Chest X-ray:
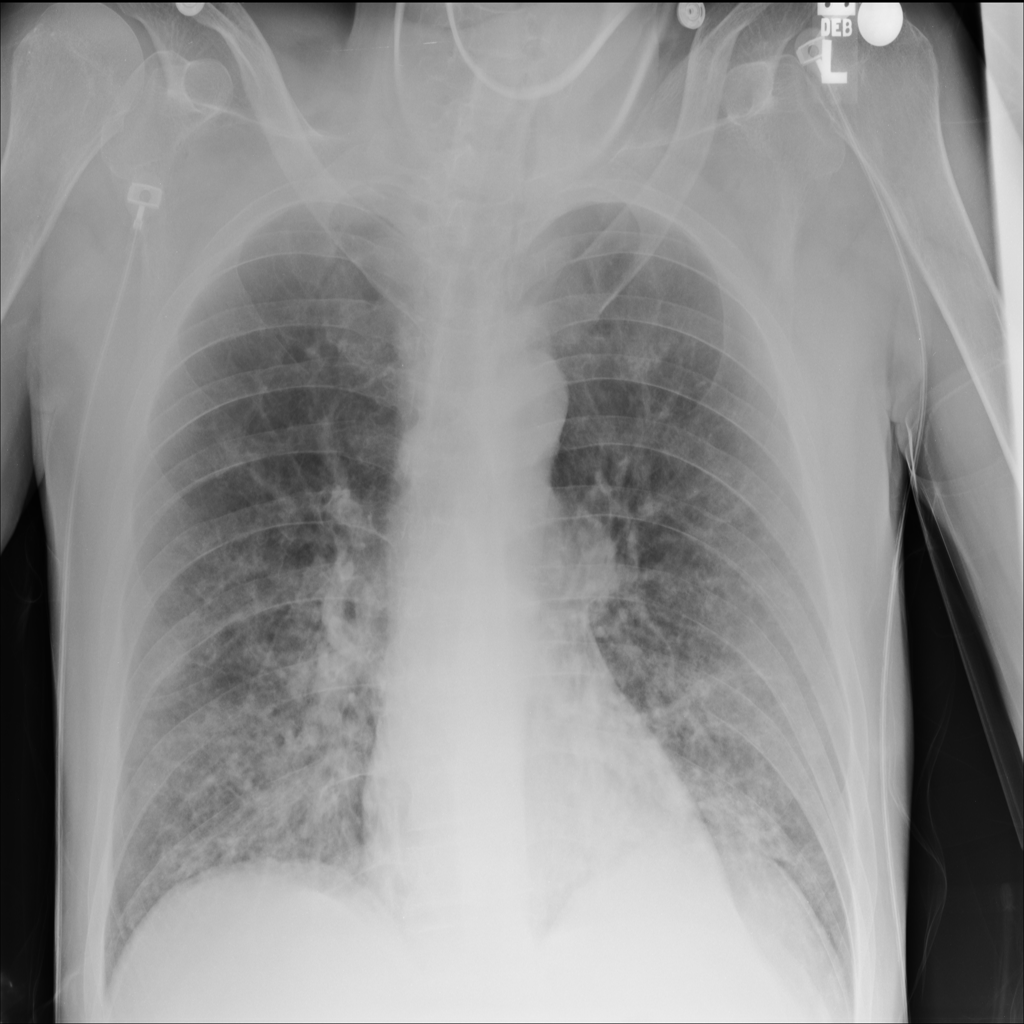
Findings: Consolidation
No abnormal finding: no